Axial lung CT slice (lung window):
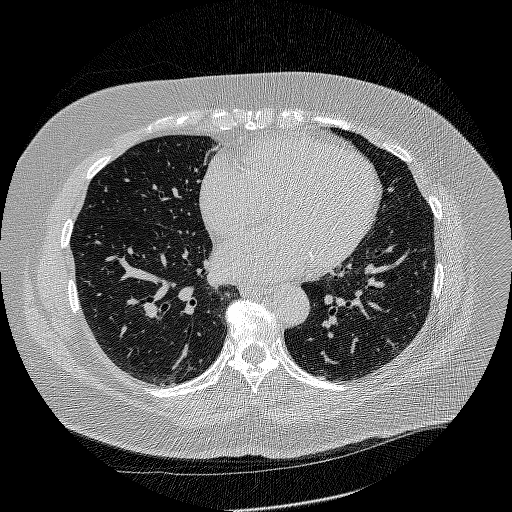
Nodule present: no